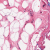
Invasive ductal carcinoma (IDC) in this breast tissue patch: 0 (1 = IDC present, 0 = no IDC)